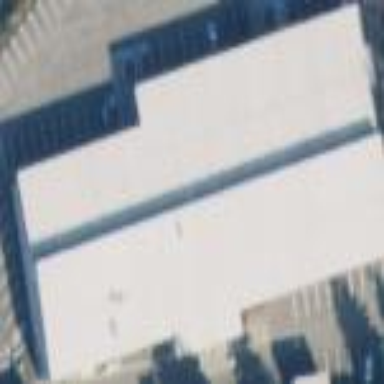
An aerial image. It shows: Building.